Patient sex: M
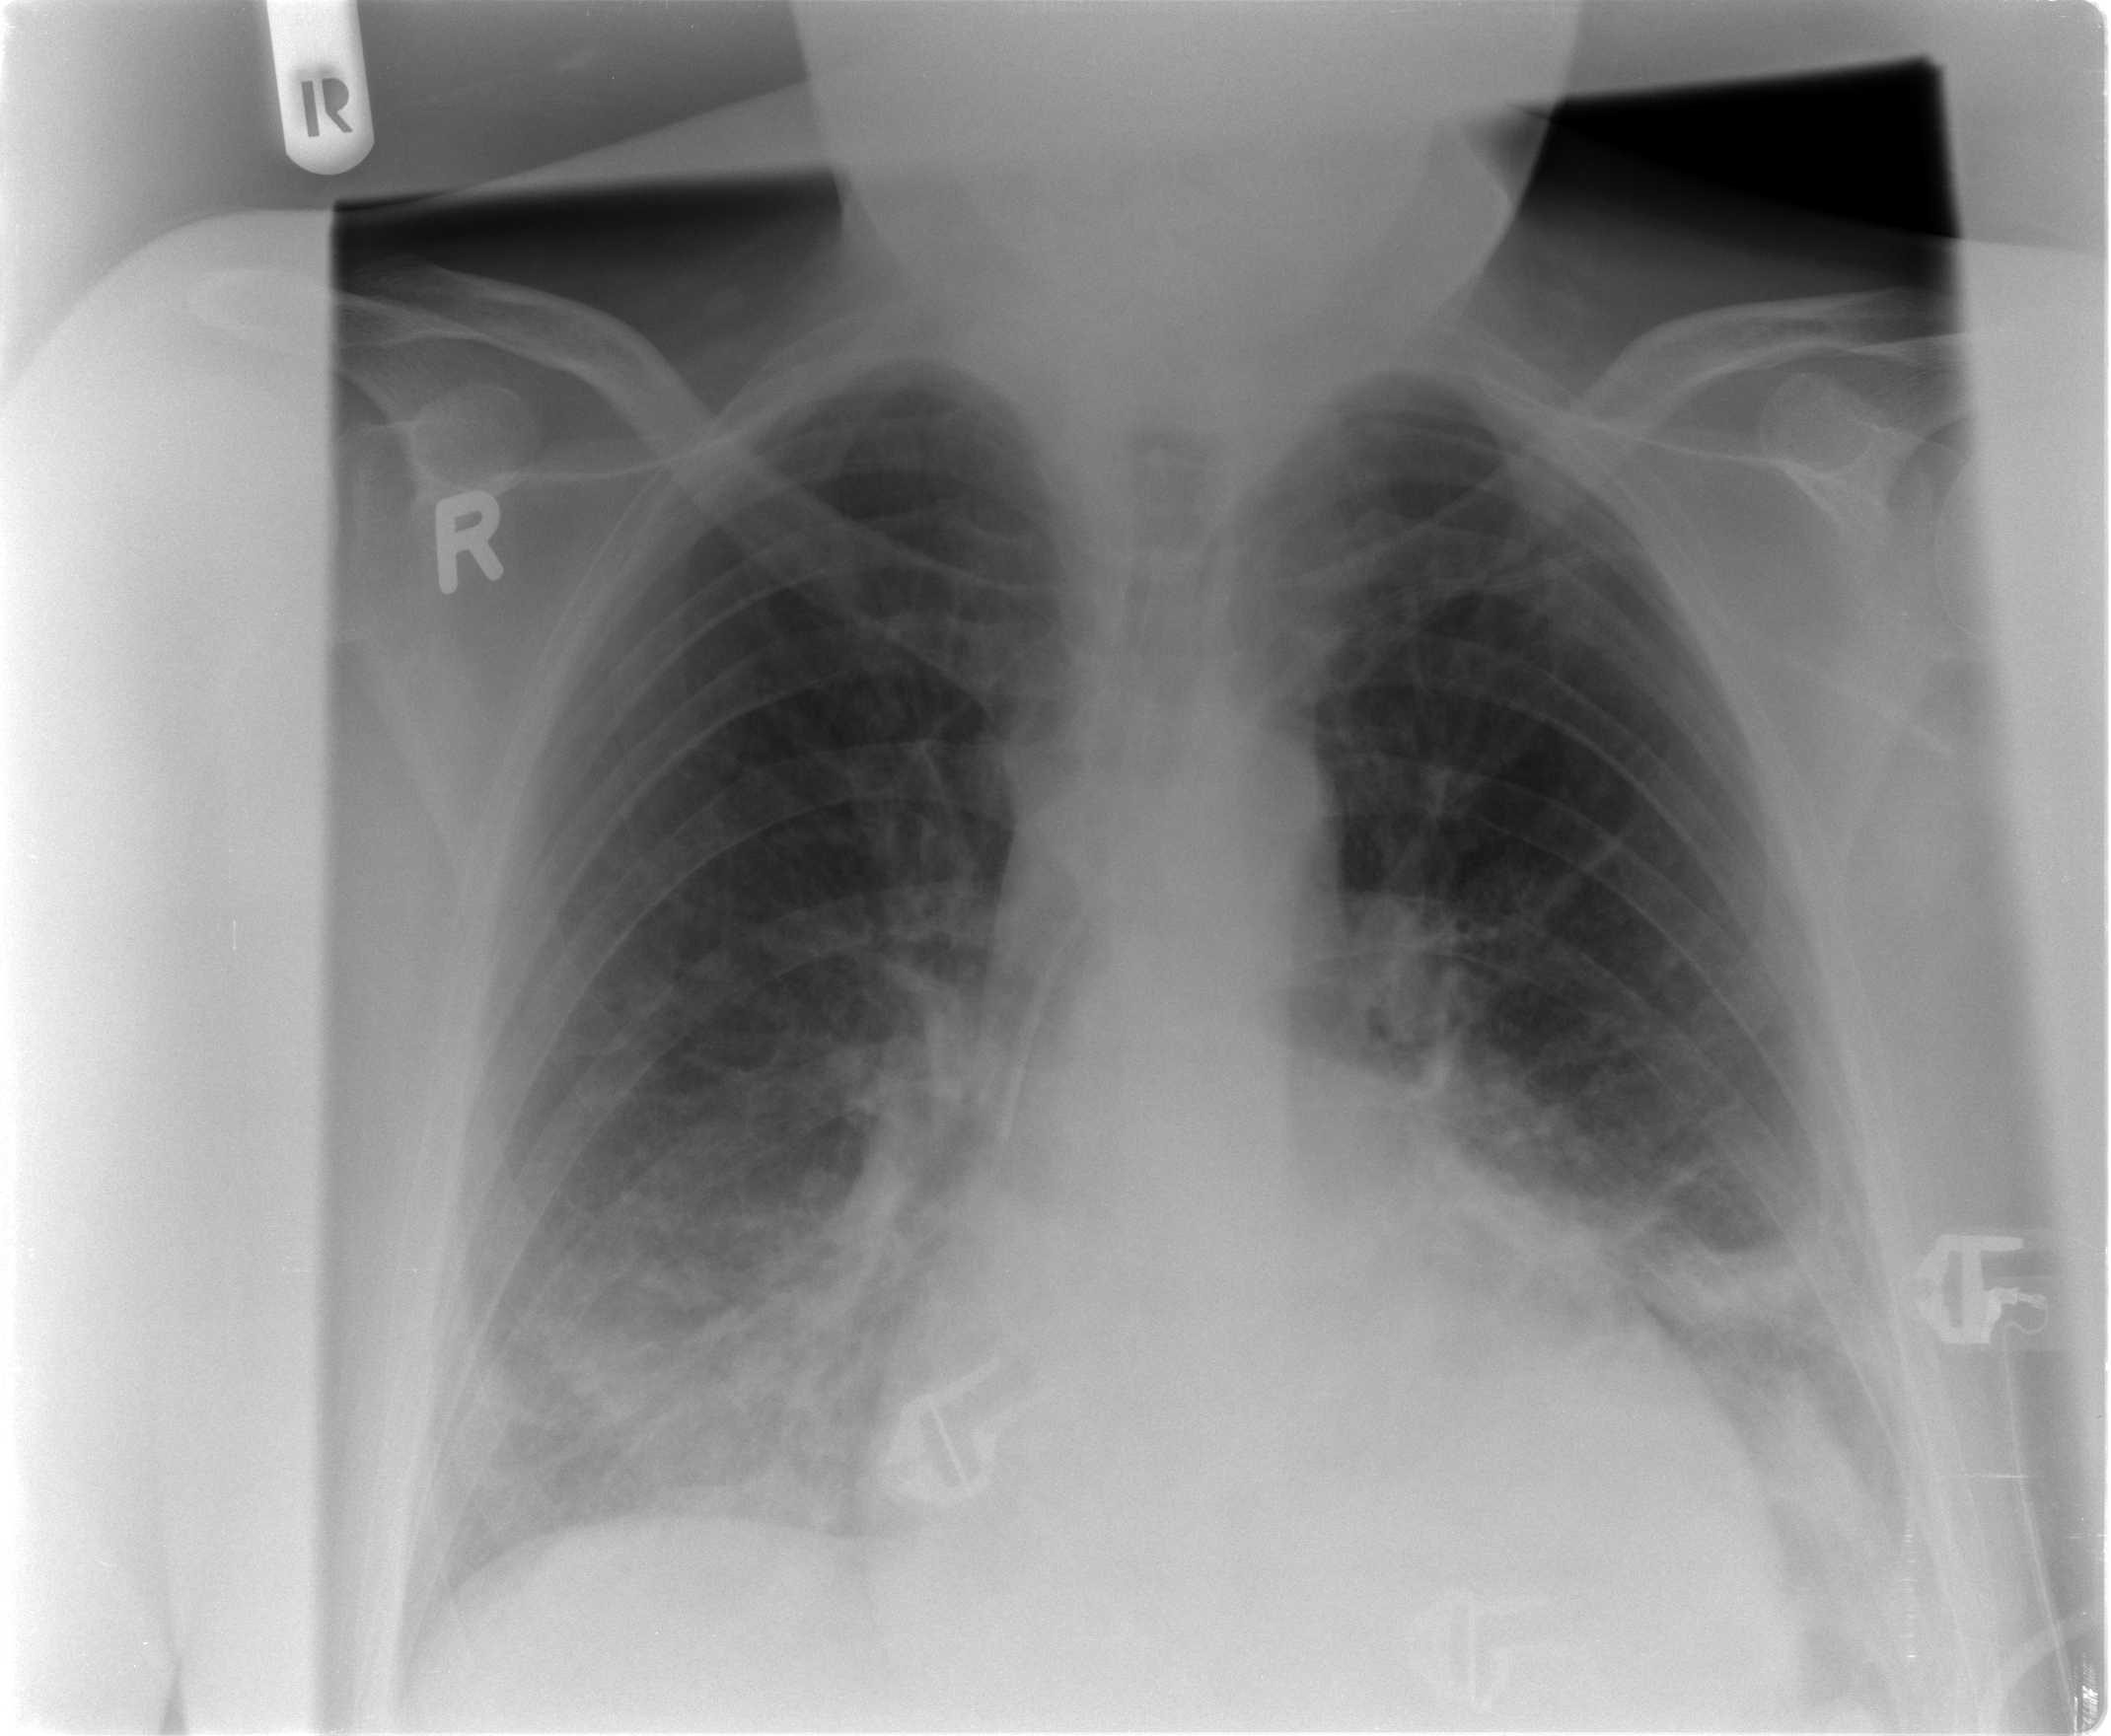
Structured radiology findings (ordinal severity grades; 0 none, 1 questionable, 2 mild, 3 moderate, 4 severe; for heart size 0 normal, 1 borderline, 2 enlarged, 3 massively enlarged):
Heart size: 2
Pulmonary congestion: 2
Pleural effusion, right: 0
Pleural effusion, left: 0
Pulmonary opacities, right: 0
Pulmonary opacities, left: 0
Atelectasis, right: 2
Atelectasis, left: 3